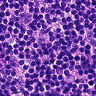
Metastatic tissue present: no